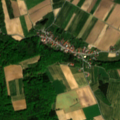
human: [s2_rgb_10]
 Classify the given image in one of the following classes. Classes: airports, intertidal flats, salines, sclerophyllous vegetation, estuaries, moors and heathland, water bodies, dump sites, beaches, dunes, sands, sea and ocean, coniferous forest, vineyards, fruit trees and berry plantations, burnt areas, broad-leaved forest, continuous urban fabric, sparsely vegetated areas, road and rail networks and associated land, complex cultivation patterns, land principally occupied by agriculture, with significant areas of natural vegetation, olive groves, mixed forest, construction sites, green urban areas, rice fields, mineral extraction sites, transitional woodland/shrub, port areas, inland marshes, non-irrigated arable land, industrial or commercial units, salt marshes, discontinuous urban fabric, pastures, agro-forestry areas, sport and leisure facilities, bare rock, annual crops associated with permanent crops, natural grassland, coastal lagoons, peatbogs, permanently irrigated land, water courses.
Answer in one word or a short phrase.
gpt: non-irrigated arable land, complex cultivation patterns, broad-leaved forest